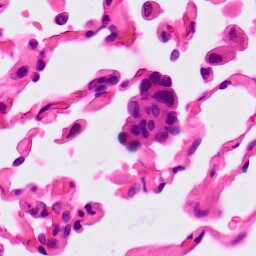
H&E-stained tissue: Lung